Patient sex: F
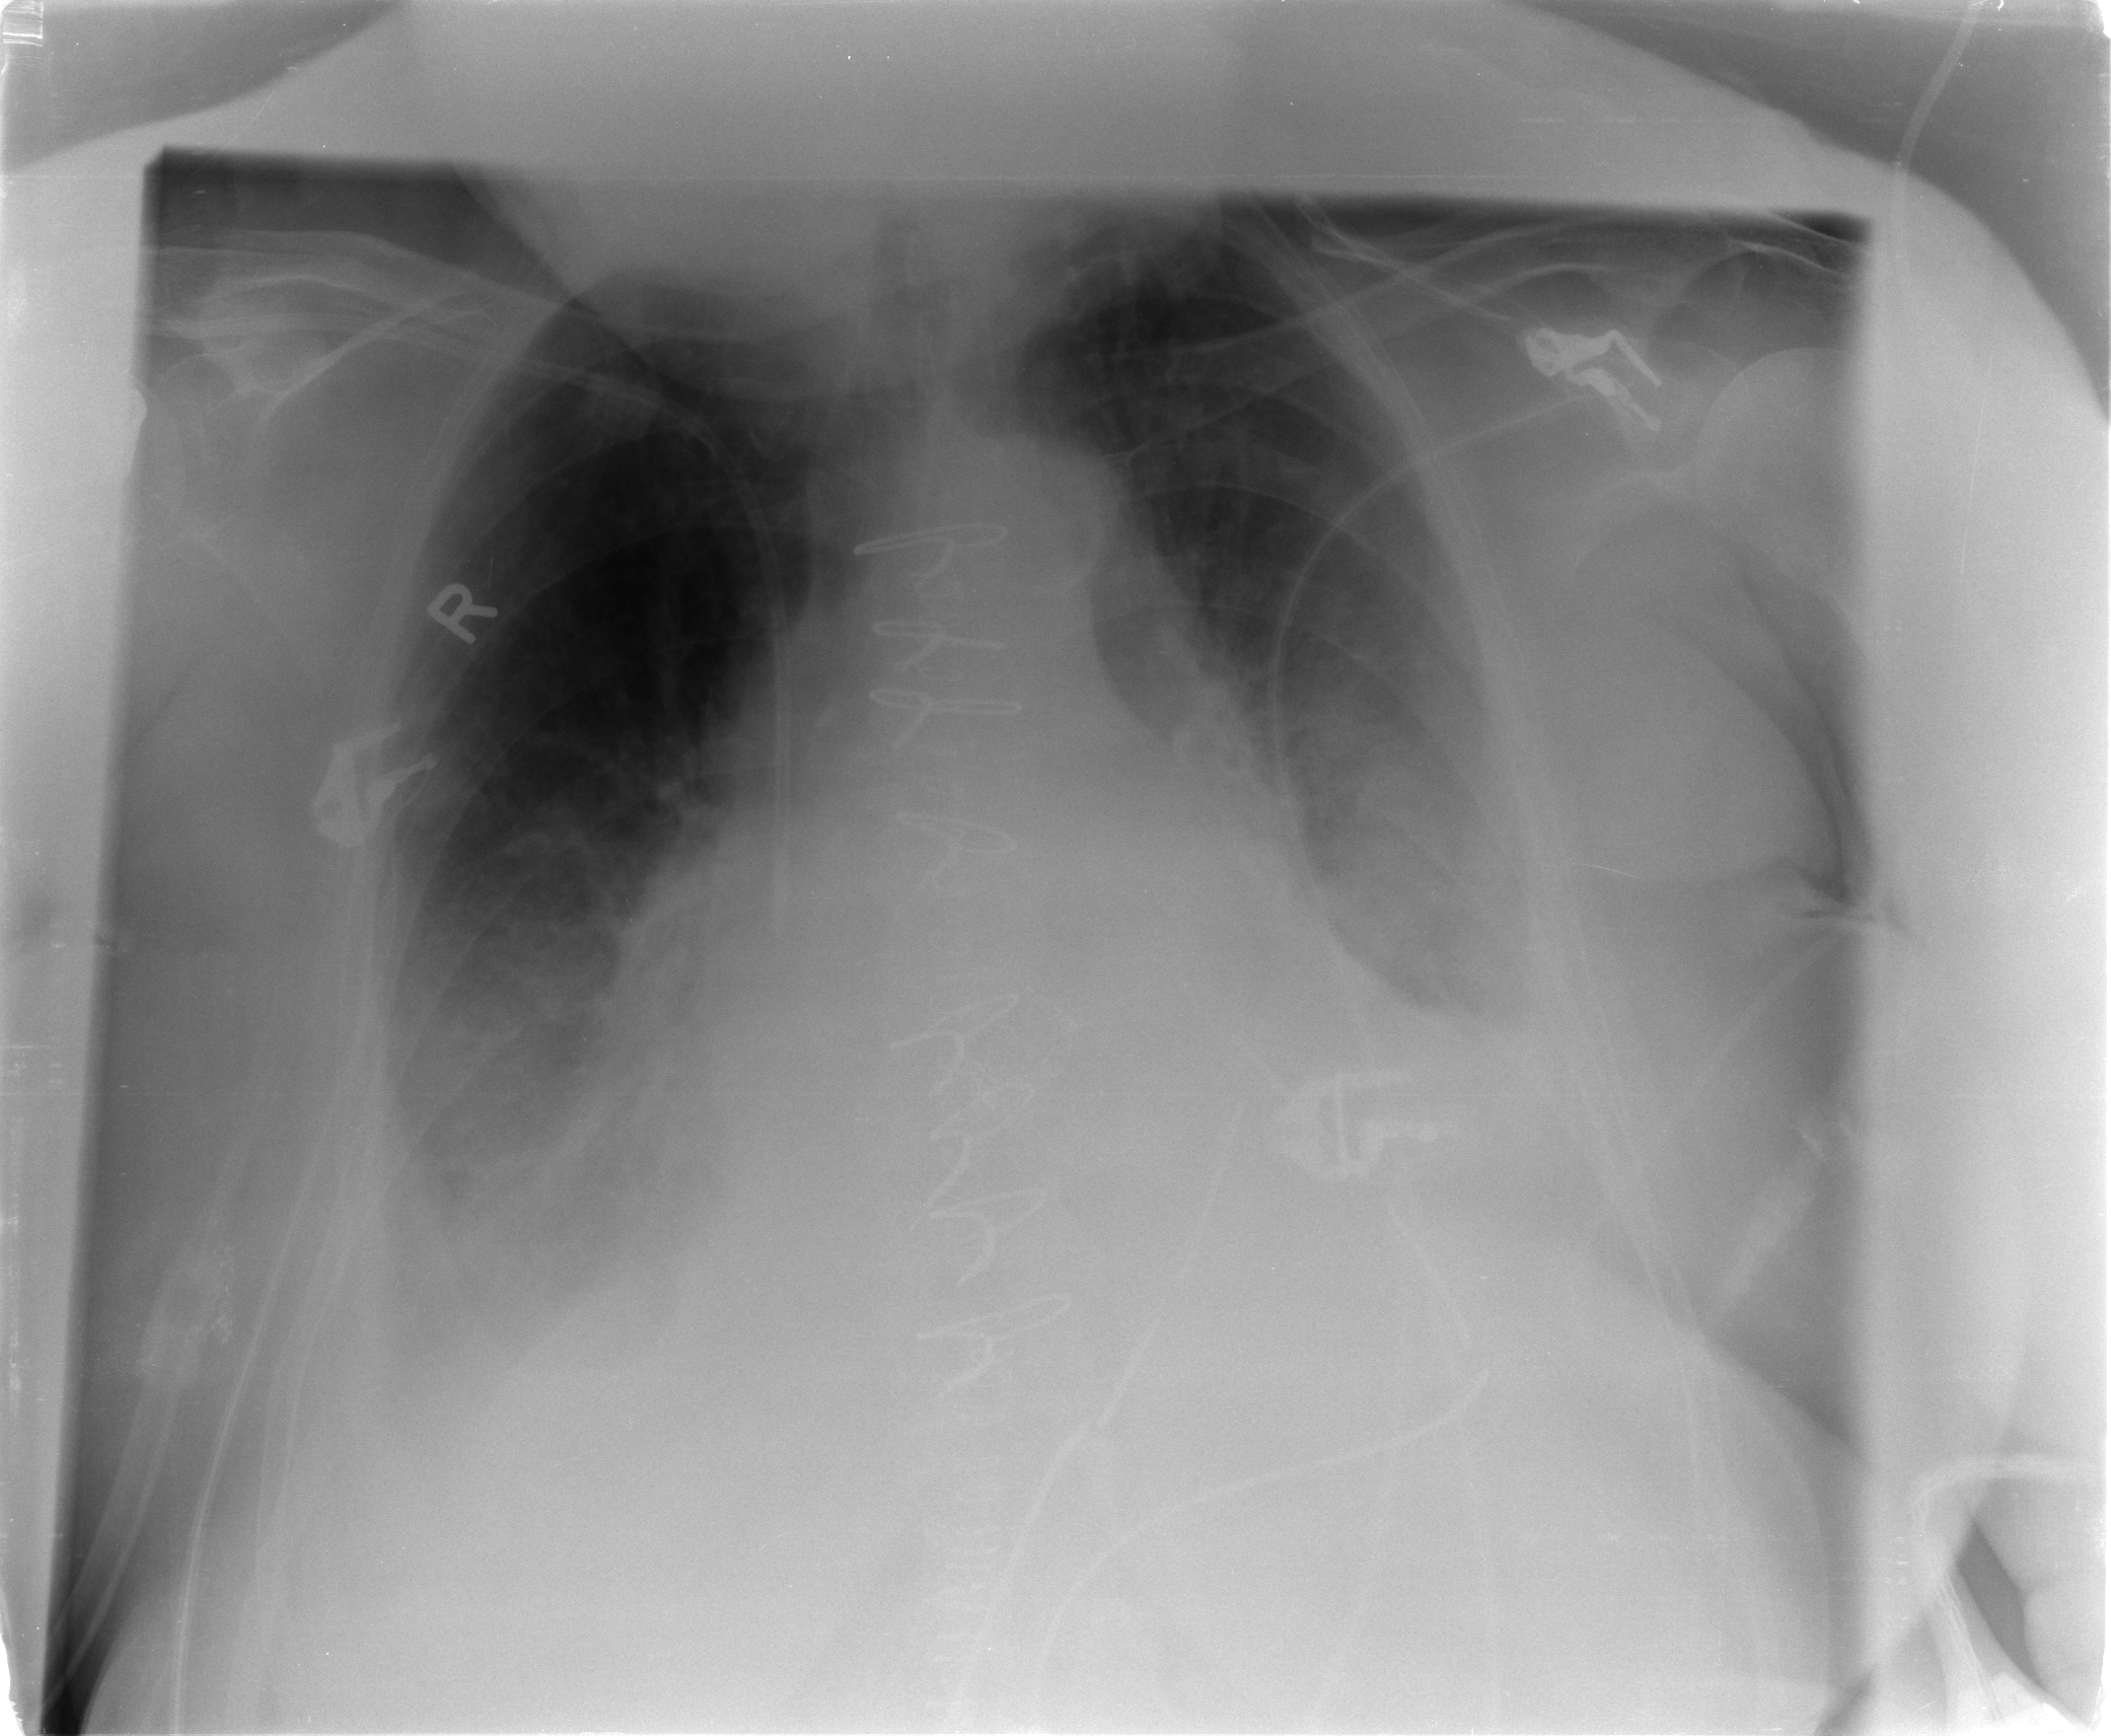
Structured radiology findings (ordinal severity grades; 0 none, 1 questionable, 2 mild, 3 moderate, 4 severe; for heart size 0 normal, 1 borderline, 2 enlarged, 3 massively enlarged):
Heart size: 2
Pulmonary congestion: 2
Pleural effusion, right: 3
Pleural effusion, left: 2
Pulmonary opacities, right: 1
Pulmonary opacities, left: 1
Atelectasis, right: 2
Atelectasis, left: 2